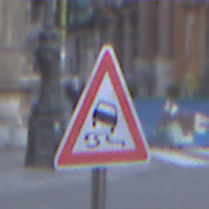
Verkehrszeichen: SchleuderOderRutschgefahr
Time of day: SunriseSunset
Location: Outdoor (Urban)
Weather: PartlyCloudy
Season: NotSpecified
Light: Natural